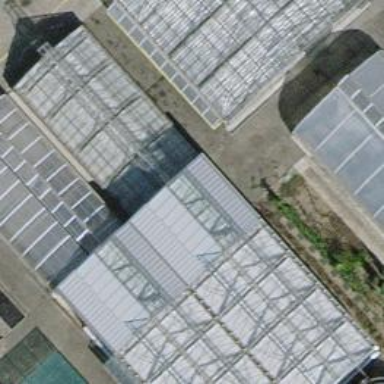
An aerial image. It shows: Greenhouse.